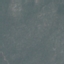
Label: HerbaceousVegetation